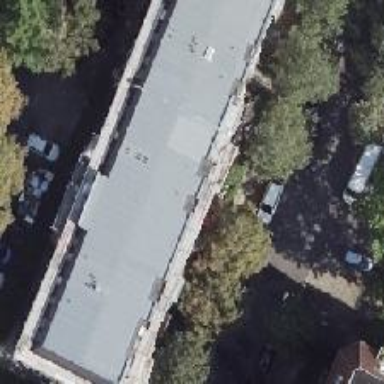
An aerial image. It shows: Hipped roof on apartment building.